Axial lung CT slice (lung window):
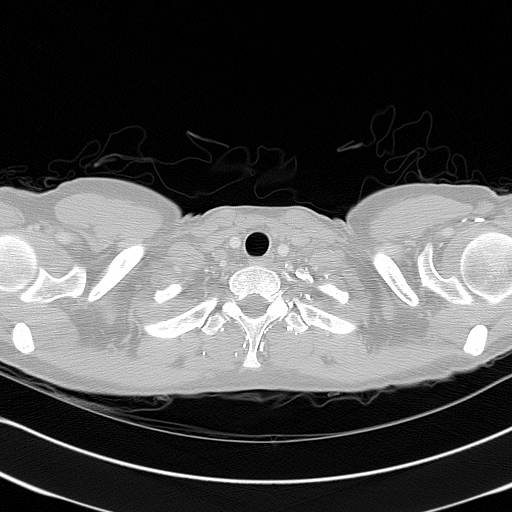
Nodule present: no